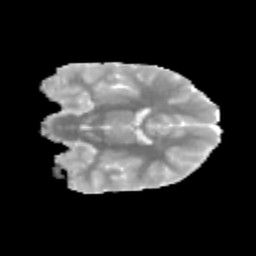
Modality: MD
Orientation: coronal
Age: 10
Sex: male
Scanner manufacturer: siemens
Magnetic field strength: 3 T
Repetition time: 3.8 s
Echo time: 0.07 s